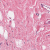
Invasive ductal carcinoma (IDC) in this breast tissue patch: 0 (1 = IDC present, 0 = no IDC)